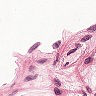
Metastatic tissue present: no